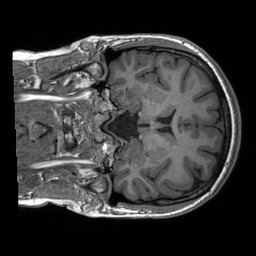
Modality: T1w
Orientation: coronal
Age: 19
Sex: female
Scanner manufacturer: siemens
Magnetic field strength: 3 T
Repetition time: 2.4 s
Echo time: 0.00191 s